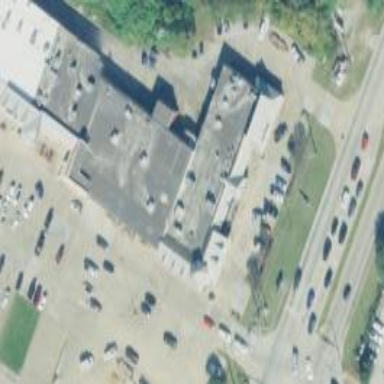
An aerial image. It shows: Post office.